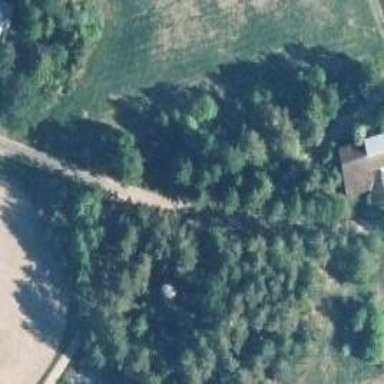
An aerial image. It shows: Forest area.